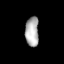
Tissue: lung
Cell type: Fibroblasts
Senescence score: 0.5786
Nuclear area (px): 390
Mean DAPI intensity: 175.997